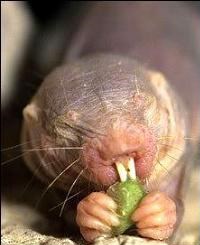
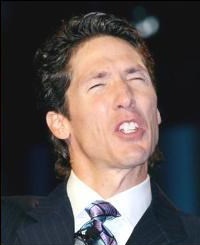
Blend attribute: Teeth Eyes
Blending difficulty: High
Creative potential: High